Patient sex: M
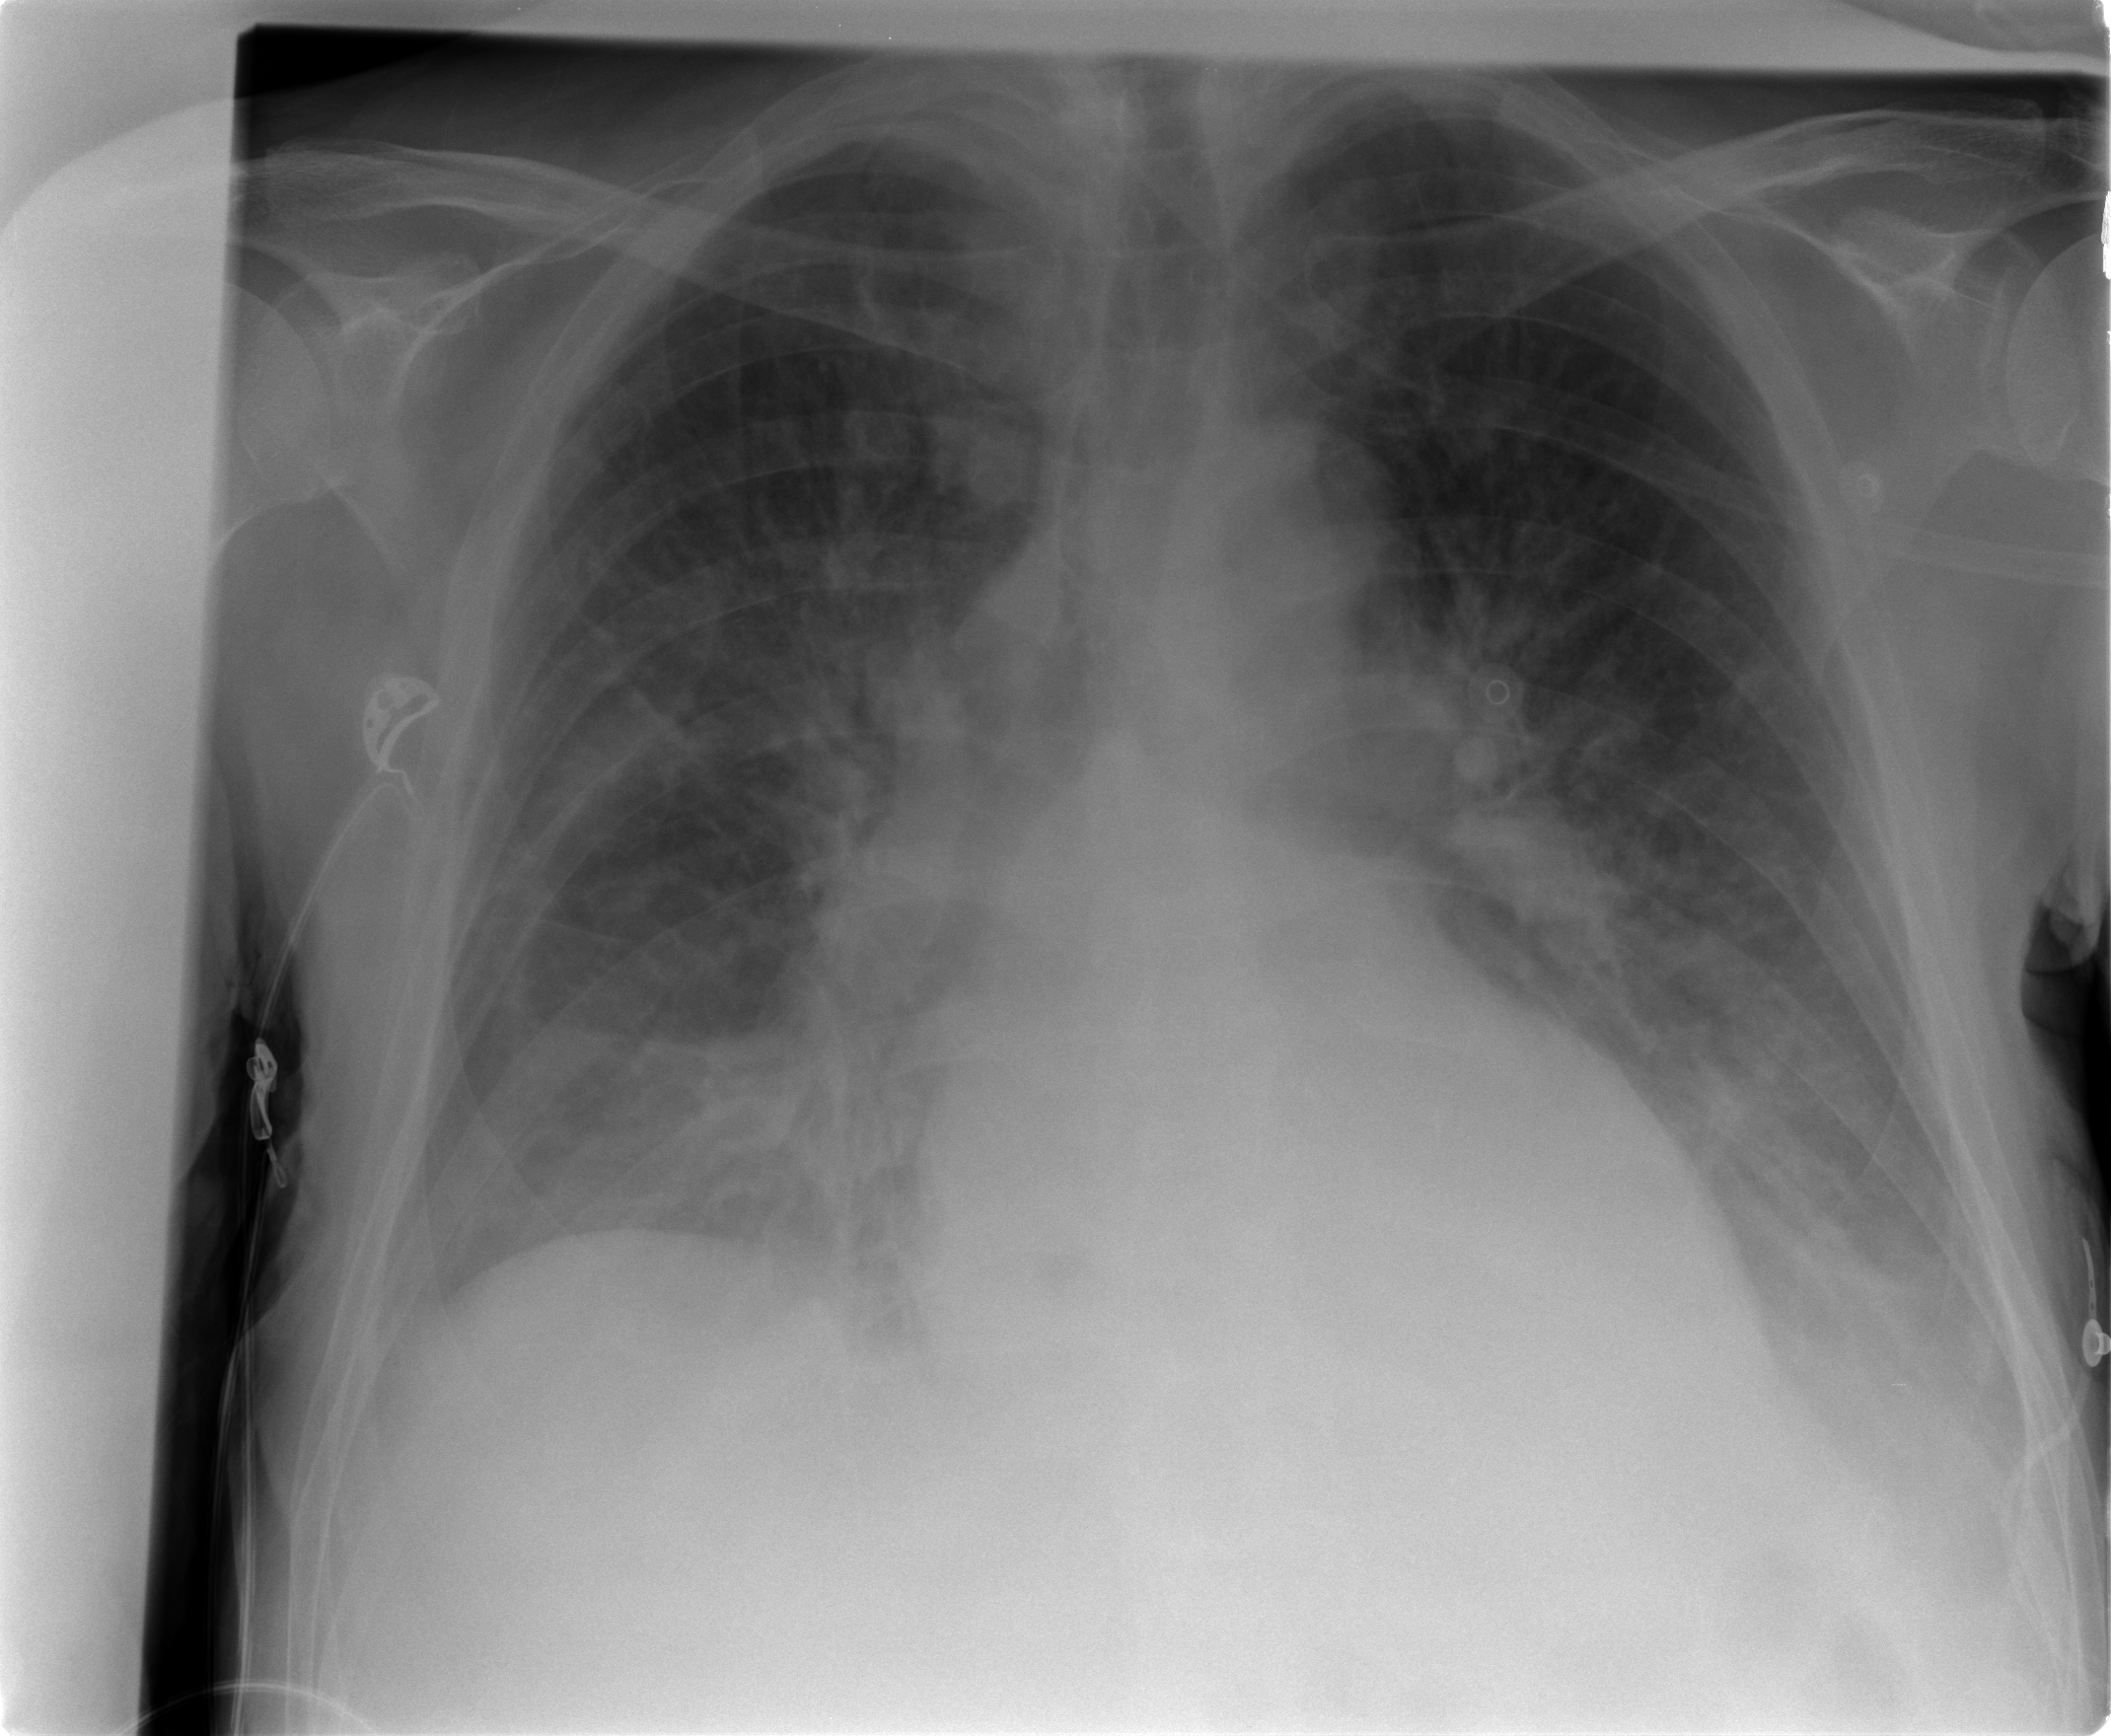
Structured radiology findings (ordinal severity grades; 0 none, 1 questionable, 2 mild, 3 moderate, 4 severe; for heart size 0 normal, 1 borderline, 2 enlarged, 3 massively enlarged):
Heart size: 0
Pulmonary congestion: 3
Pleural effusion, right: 3
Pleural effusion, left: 3
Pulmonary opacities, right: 2
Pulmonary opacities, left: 3
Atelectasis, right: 2
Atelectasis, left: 2